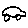
Label: car